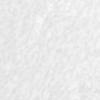
Label: no_change